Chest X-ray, AP view. Patient: 67 years old, sex F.
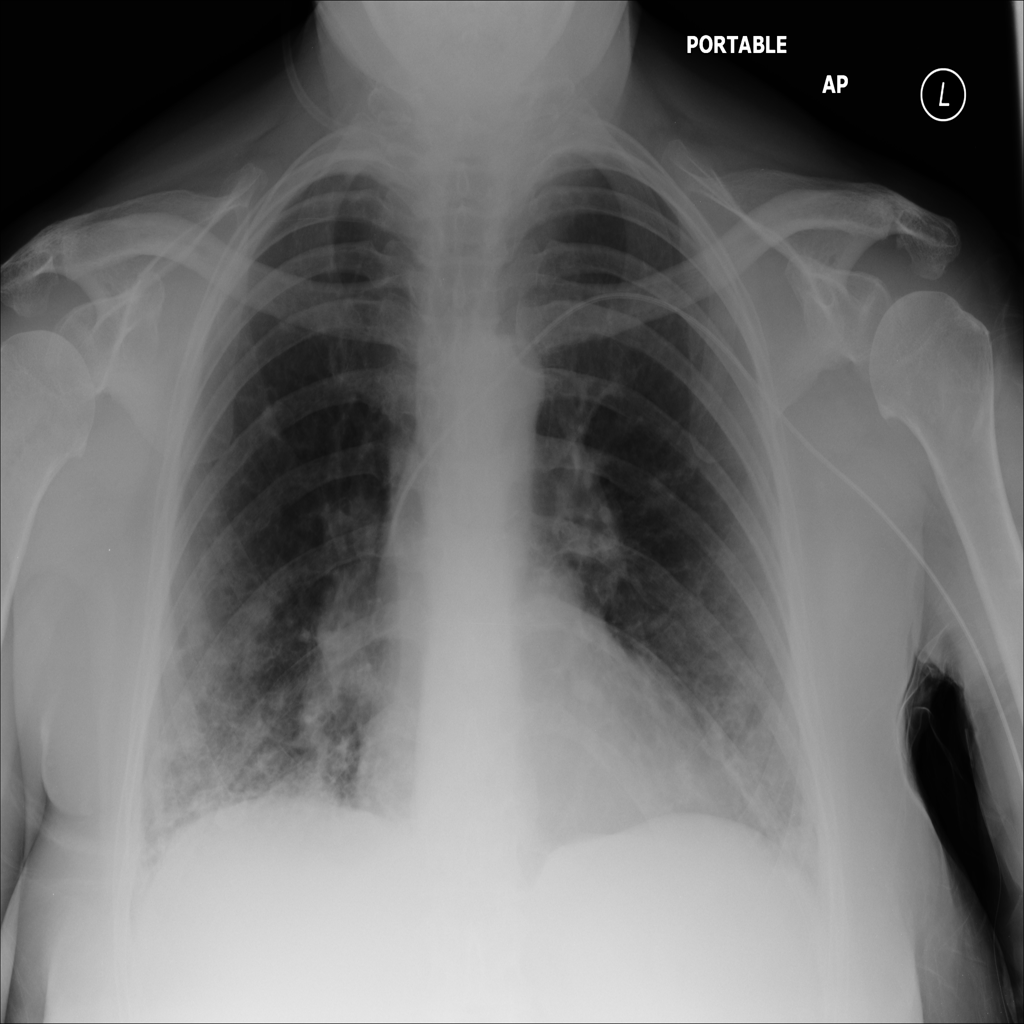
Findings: No Finding